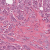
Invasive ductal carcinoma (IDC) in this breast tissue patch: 1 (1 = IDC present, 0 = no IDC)